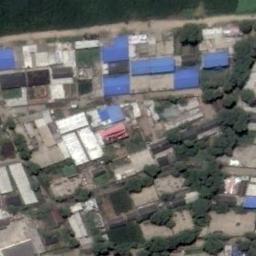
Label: industrial_area